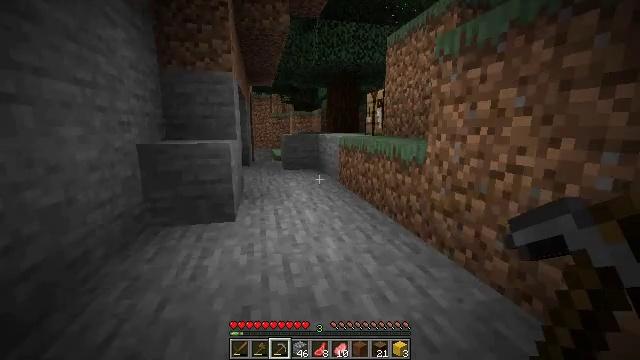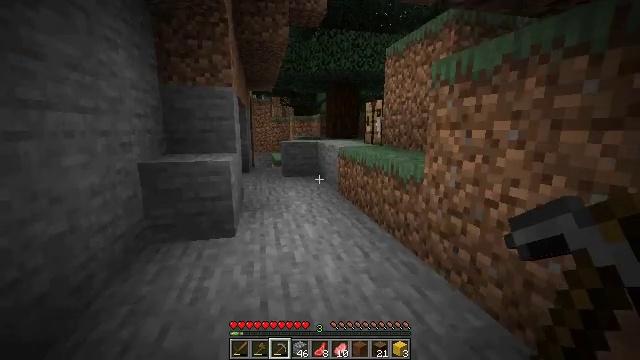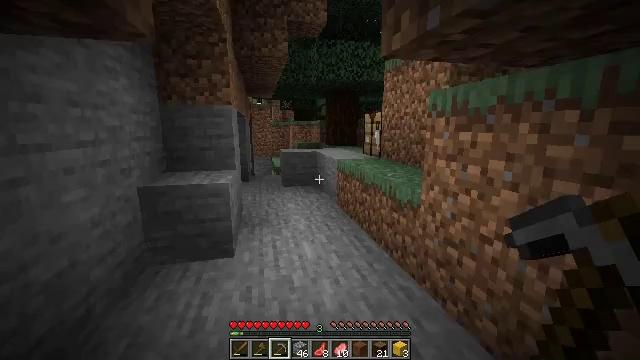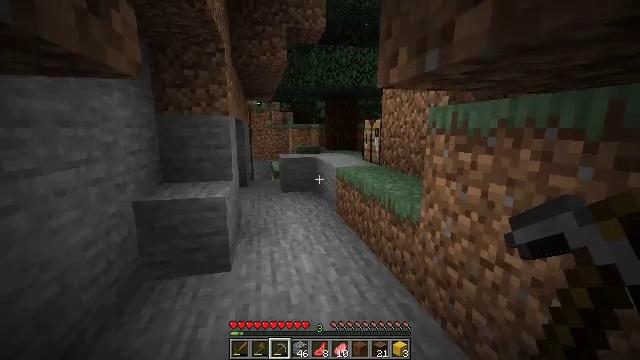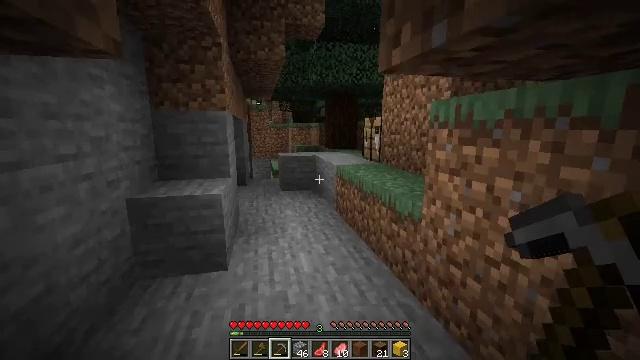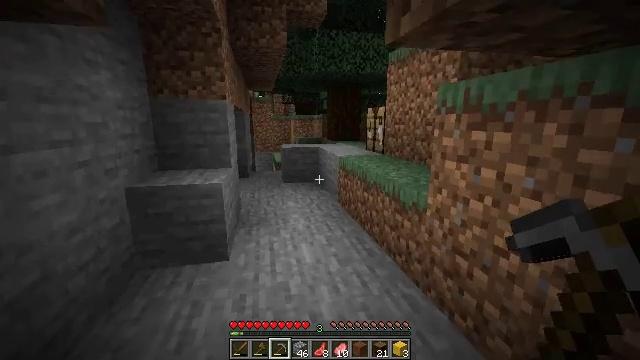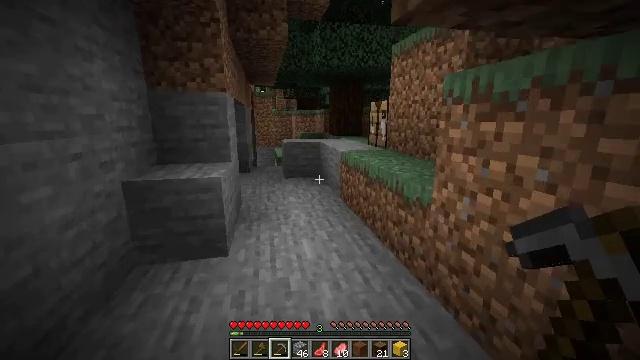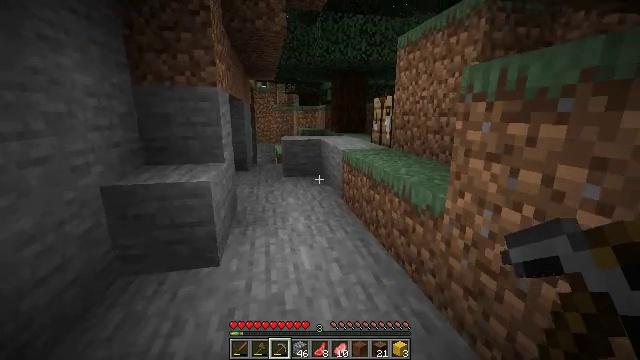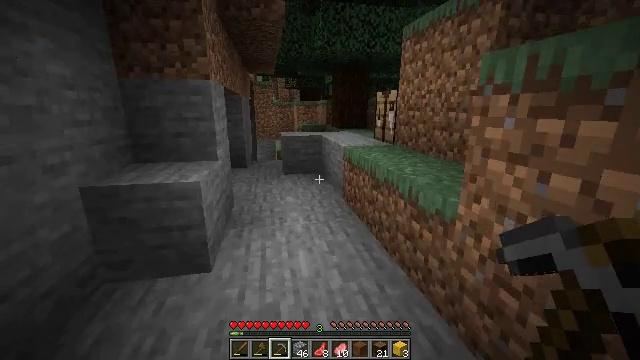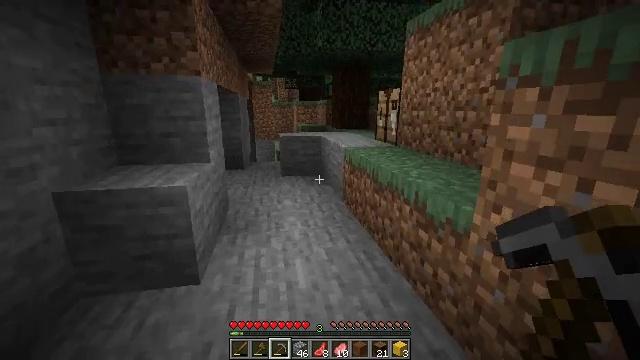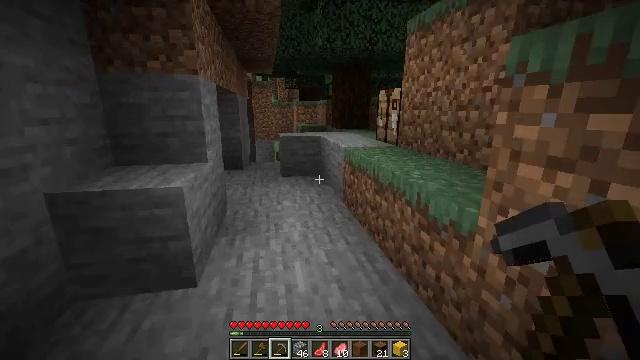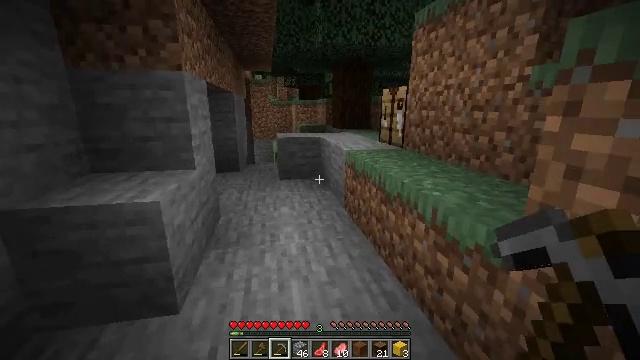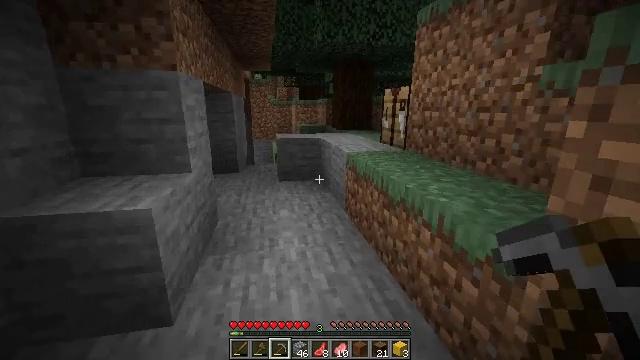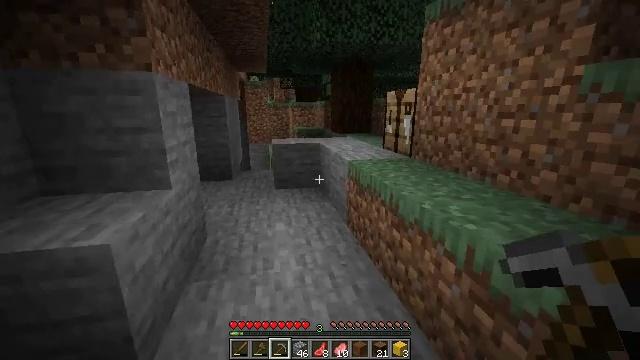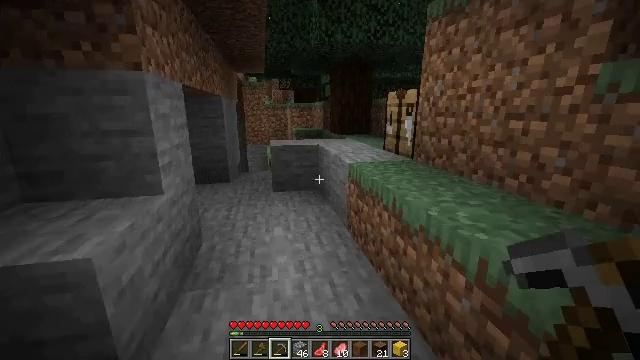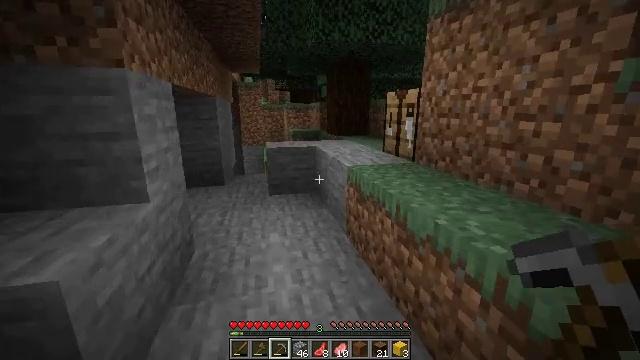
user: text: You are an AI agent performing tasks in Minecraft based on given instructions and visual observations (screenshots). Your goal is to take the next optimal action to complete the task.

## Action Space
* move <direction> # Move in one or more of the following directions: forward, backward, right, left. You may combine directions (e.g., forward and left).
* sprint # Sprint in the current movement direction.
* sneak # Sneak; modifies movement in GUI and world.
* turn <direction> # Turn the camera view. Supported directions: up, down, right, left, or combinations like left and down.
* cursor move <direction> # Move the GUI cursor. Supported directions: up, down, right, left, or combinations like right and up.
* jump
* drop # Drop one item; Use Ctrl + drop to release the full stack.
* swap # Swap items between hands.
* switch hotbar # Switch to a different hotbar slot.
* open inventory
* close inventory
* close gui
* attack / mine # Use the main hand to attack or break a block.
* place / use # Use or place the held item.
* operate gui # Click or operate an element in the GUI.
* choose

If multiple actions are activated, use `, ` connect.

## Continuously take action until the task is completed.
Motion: motion action
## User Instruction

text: Combine yellow wool and wooden planks to craft a yellow bed.
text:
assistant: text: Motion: move forward, jump
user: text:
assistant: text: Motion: move forward
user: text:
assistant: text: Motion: move forward
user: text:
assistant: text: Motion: move forward
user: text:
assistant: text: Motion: move forward, turn down
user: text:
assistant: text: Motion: move forward
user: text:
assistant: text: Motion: move forward
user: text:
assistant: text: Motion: move forward, turn down
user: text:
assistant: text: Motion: move forward
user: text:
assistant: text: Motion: move forward
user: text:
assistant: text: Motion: move forward
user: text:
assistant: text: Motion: move forward
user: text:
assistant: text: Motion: move forward
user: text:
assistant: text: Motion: move forward
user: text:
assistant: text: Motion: move forward
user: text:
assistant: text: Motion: move forward, turn right
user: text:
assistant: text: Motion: move forward, turn right
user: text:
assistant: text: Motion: move forward and move left, turn right
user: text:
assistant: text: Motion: move forward and move left, turn right
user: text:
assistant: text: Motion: move forward and move left, turn right and up
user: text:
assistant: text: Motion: move forward and move left, turn right and up
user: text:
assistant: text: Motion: move forward and move left, turn right
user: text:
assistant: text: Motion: move forward and move left, turn right
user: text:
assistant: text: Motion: move forward and move left, turn right
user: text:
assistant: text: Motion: move forward, jump
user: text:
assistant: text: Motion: move forward, turn right and up, jump
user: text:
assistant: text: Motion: move forward, turn right and up, jump
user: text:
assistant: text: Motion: move forward, turn right and up, jump
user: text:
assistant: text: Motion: move forward, turn right and up
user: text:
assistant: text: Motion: move forward and move left